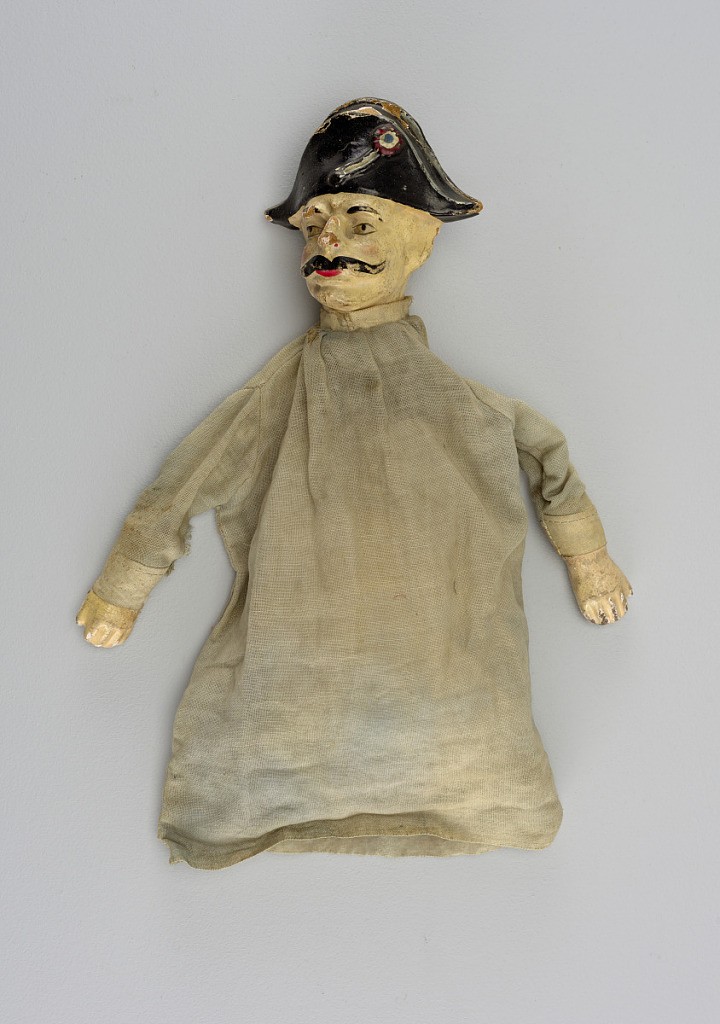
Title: Puppet
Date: late 19th century
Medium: Painted papier-mâché, woven cloth
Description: Black hat with tricolor cockade and long black moustache. Blue cotton flannel shirt with white collar and cuffs.